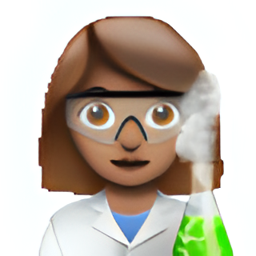
Name: female scientist type 4
Emoji: 👩🏽‍🔬
Group: People & Body
Sub-group: person-role